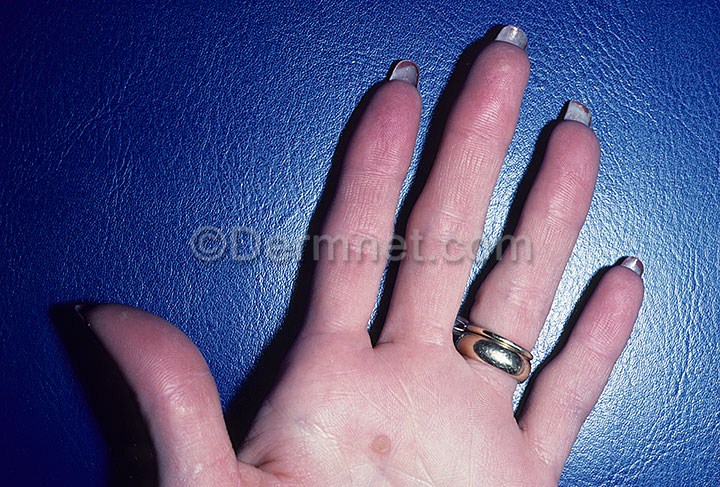
Disease: Lupus and other Connective Tissue diseases